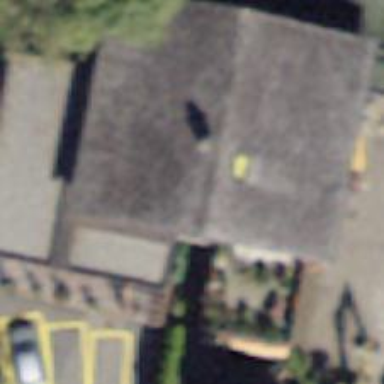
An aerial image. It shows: Cafe.